Current action and preconditions to check: path_clear

Your task: For each precondition in the list above, predict whether it will hold at this action.

Consider the current scene as observed from the mobile robot's camera, and analyze the predicted future states of all dynamic agents (e.g., people, animals, vehicles, or any moving entities) within the NEXT SECOND.

IMPORTANT: Only answer "very likely" if you are absolutely certain—based on strong, clear evidence—that a dynamic agent will violate the precondition in the predicted future state. Do NOT answer "very likely" for unlikely, ambiguous, or low-probability risks.

Ask yourself for each precondition: Is there a high probability, with clear and convincing evidence, that the predicted future states of any dynamic agent will interfere with the predicted future state of the currently executing action within the NEXT SECOND, causing that precondition to fail?

Assess the risk level based on these predictions. Use "likely" or "very likely" if motions create a clear risk of interference.

Use "neutral" or "improbable" if agents are nearby but their predicted paths are clearly diverging or non-conflicting.

Failure Risk Categories: "very improbable", "improbable", "neutral", "likely", "very likely"

Answer Format: Output ONLY the probability_of_failure value from these categories: "very improbable", "improbable", "neutral", "likely", "very likely"

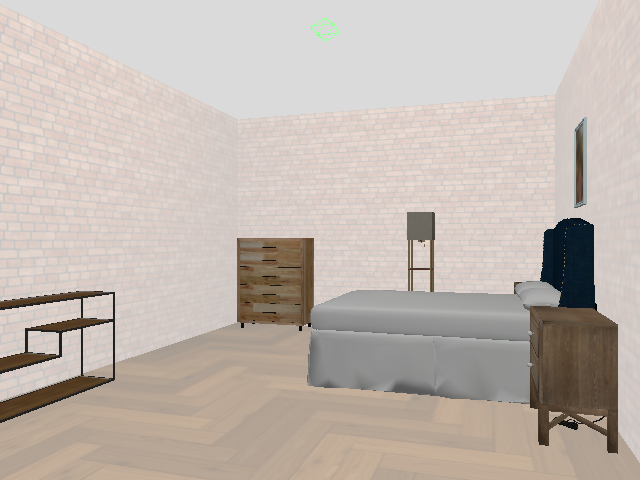

Answer: very improbable